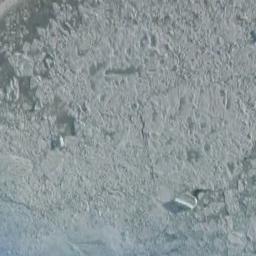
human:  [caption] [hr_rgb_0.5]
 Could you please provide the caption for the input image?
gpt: There are many ice on the light green sea .

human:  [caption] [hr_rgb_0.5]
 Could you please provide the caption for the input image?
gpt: A large piece of ice covered the entire sea .

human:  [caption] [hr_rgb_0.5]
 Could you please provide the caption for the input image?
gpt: A lot of sea ice of different sizes gathers into a sea ice .

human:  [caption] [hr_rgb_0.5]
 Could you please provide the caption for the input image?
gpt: The sea is surrounded by sea ice .

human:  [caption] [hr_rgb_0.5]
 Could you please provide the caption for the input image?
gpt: There are sea ice on the ice sheet .